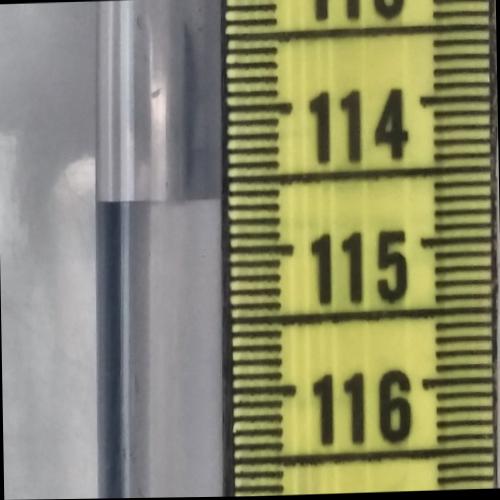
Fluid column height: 114.6 cm